Question: I want to select all the filters that I want to apply first and then after clicking a button I want to see the changes on the reports.
But, in power Bi Desktop, as soon as I select a slicer or any filter, it will be reflected on the reports. I don't want that. I want to see the changes after selecting all the filters.
Refer to the image for more information.

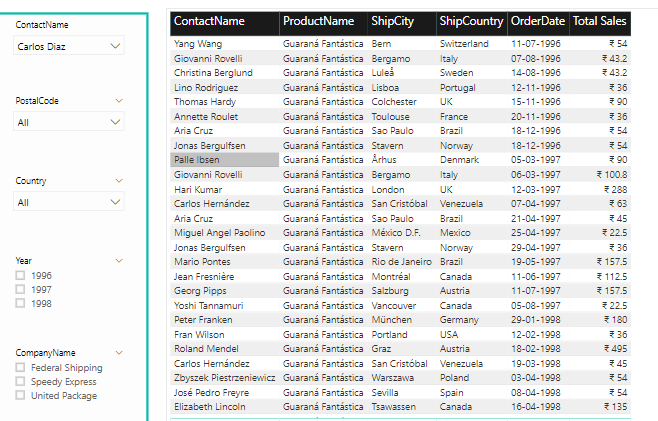
Answer: You can turn on <URL> from 'File' -> 'Options and settings' -> 'Options' -> 'CURRENT FILE' -> 'Query reduction':
<URL>
After that 'Apply filter' command will apper next to your filters:
<URL>
And you will be able to select values for multiple filters and only after that to refresh the contents of the report.